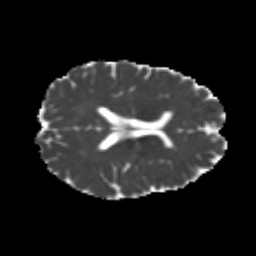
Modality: MD
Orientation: axial
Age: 23
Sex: female
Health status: healthy
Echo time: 0.074 s